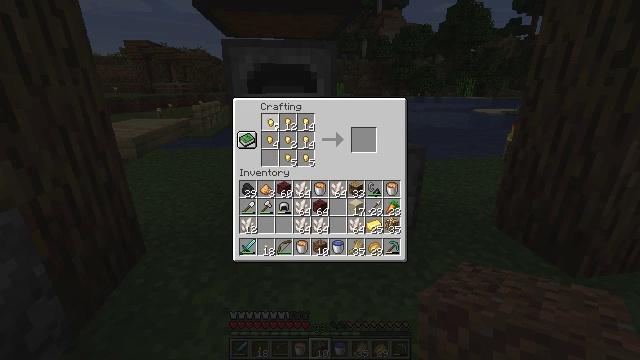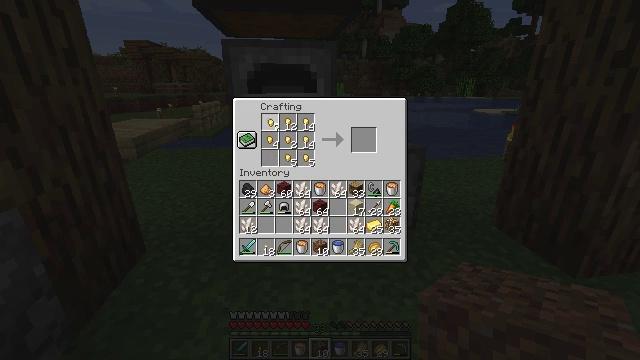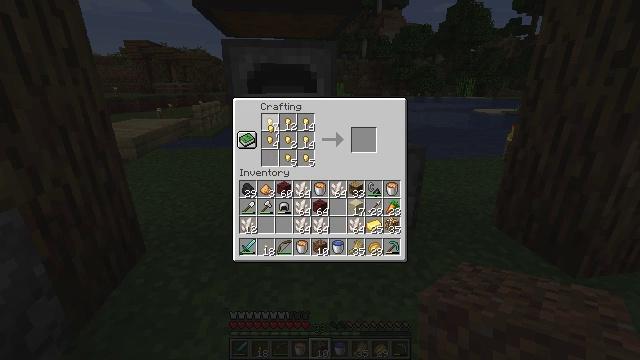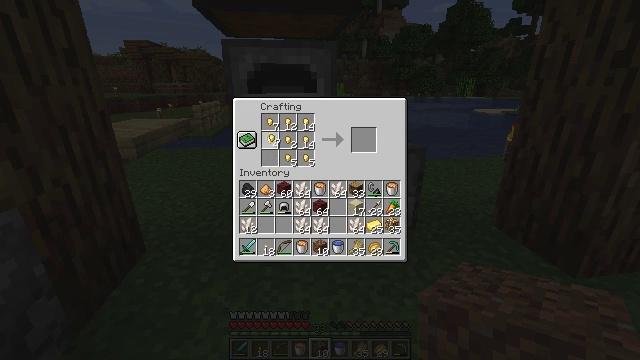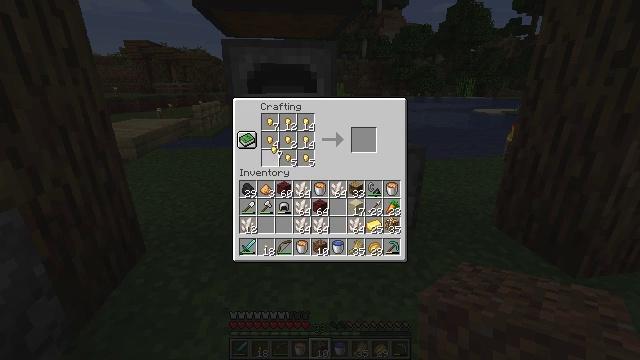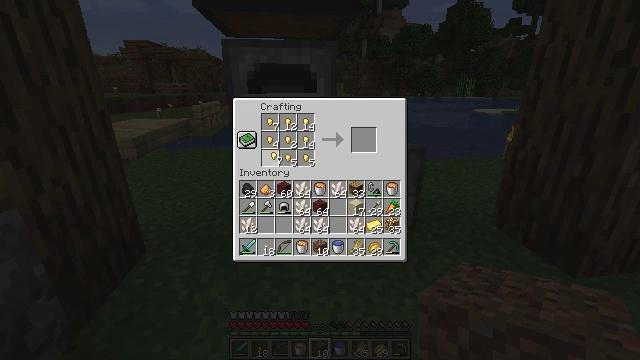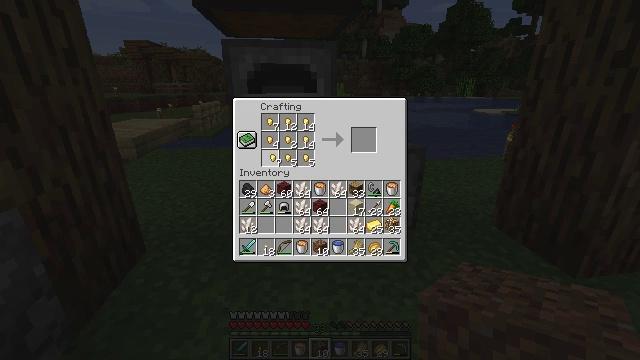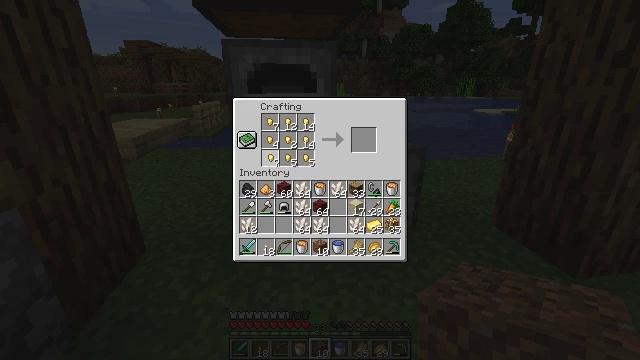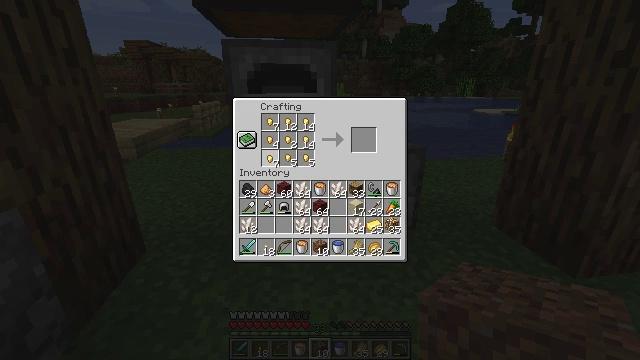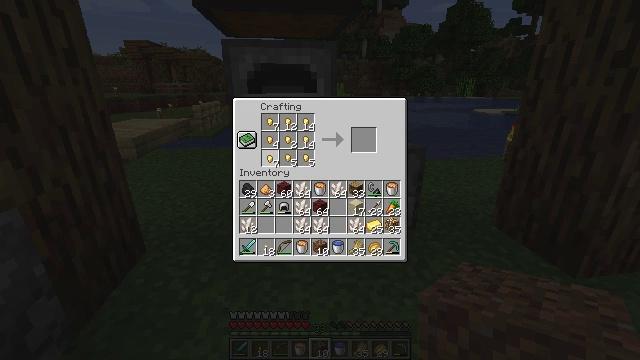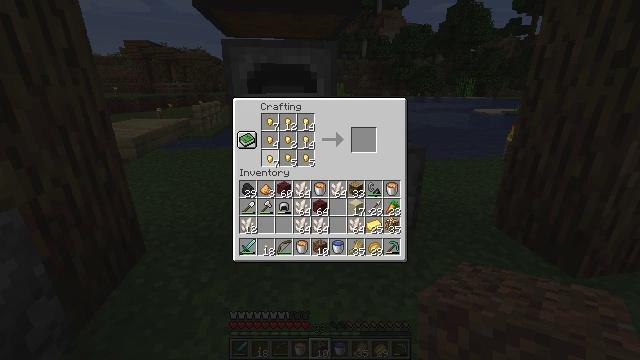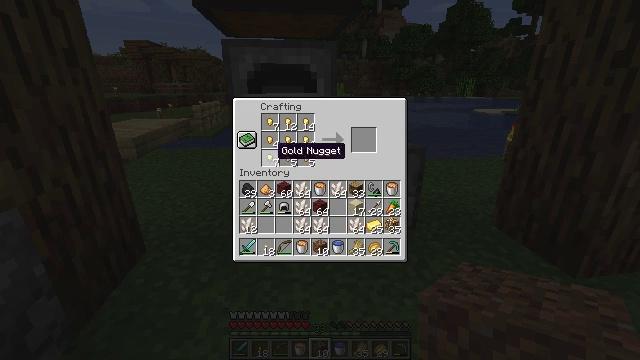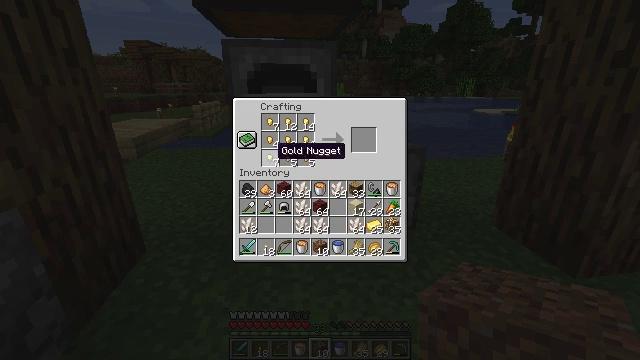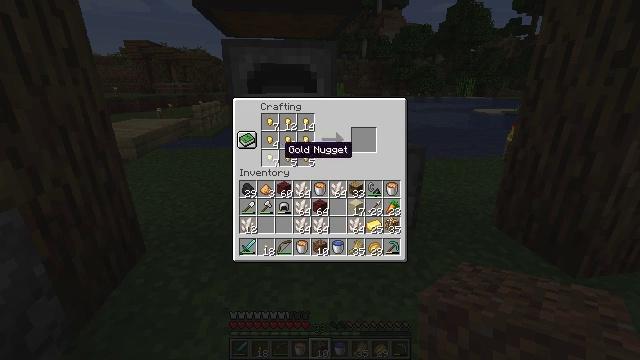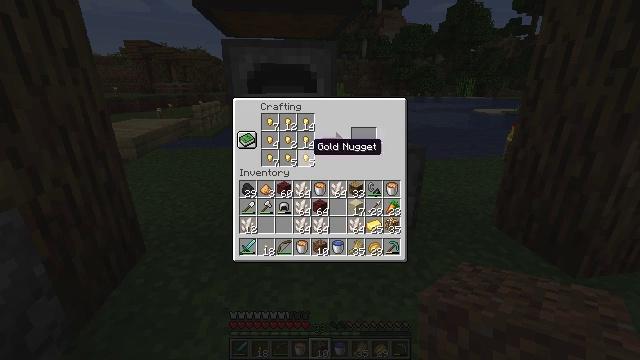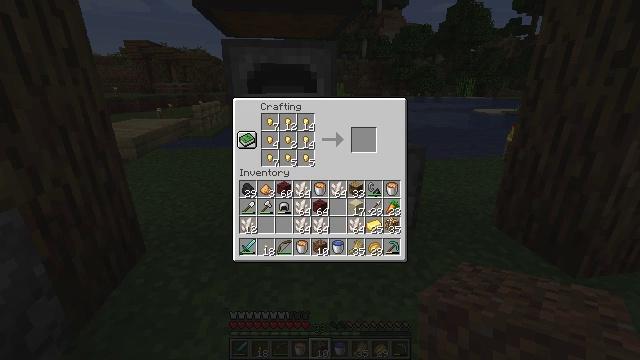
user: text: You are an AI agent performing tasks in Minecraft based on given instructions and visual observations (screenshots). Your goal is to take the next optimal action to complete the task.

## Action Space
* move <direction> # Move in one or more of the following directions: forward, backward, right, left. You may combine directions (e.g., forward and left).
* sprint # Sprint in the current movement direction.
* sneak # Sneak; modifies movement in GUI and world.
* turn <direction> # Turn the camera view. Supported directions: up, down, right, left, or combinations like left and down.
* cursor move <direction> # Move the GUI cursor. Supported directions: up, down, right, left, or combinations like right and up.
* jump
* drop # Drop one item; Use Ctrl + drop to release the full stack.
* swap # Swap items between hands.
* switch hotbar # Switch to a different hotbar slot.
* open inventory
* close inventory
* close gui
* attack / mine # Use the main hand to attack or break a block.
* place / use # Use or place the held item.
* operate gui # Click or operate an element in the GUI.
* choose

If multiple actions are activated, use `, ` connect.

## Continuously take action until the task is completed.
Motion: motion action
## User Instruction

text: Use materials to craft a gold ingot.
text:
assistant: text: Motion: choose
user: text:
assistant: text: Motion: no_op
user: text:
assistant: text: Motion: cursor move down
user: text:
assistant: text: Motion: cursor move down
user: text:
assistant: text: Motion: no_op
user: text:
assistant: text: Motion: no_op
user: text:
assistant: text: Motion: no_op
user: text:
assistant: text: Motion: operate gui
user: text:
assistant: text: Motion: operate gui
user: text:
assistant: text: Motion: operate gui
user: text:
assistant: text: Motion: no_op
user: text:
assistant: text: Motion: no_op
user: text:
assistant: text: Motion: cursor move right
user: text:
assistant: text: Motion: cursor move right
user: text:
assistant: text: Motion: cursor move right
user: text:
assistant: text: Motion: cursor move right
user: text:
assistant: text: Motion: sneak
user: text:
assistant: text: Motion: sneak
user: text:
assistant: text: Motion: sneak
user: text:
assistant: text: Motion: sneak
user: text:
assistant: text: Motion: sneak
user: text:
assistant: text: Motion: sneak
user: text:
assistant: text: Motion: sneak, operate gui
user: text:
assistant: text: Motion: sneak, operate gui
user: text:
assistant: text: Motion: sneak, operate gui
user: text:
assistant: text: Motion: sneak
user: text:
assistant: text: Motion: sneak
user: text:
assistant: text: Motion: sneak
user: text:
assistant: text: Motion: sneak, operate gui
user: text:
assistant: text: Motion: sneak, operate gui